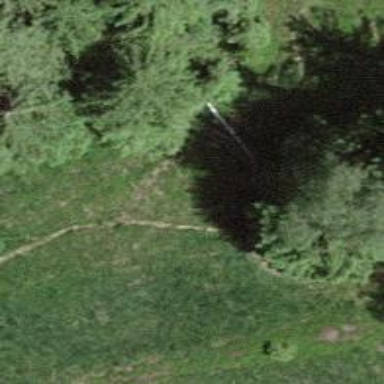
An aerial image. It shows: Path covered with grass.